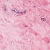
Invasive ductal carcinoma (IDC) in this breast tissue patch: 0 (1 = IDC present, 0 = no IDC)